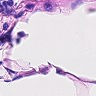
Metastatic tissue present: no